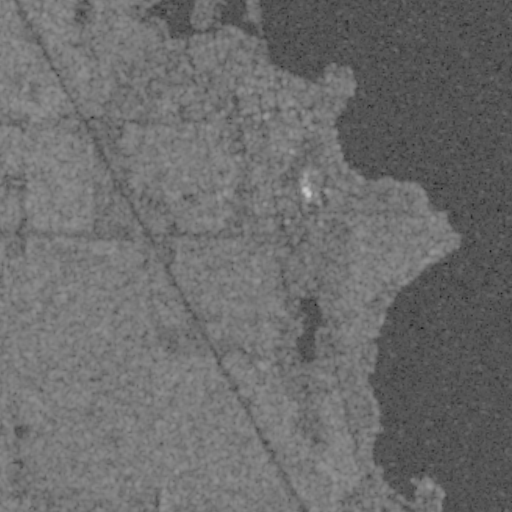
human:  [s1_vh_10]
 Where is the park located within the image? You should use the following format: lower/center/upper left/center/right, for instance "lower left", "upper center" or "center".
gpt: The park is located in the upper center of the image.
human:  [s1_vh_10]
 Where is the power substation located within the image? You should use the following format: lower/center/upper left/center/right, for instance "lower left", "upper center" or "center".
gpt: The power substation is located in the upper left of the image.
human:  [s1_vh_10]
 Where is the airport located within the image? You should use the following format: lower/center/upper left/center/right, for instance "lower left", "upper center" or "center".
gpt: There is no airport in the image.

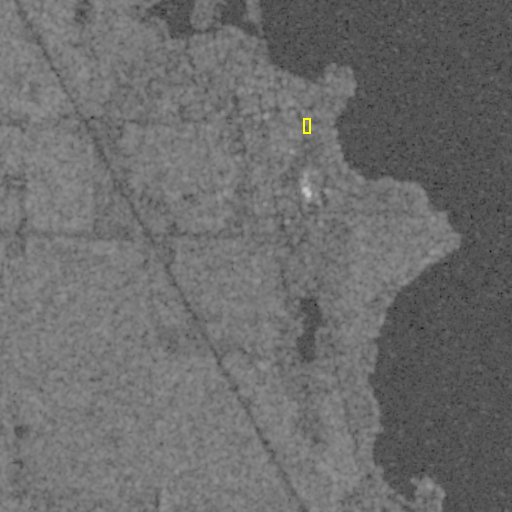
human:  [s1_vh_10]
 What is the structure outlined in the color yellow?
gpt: The structure outlined in yellow is a building.
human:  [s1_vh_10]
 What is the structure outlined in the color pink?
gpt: There is no pink outline.